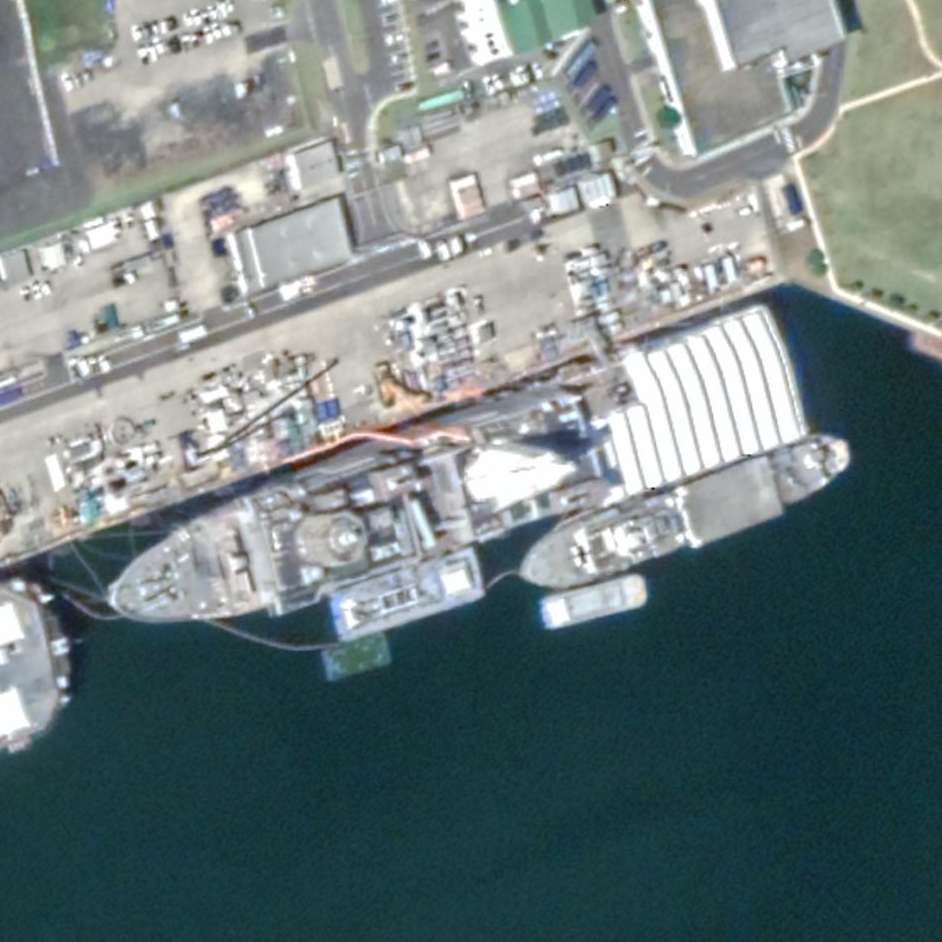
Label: San_Antonio-class_transport_dock